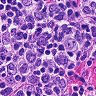
Metastatic tissue present: no